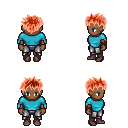
a pixel art fantasy rpg character, female body template, human, dark skin, teal long-sleeve shirt, metal pants, red bedhead hairstyle, cloth bracers, maroon shoes, four views (front, back, left, right), 2x2 character sprite sheet, small pixel art, hard edges, no anti-aliasing